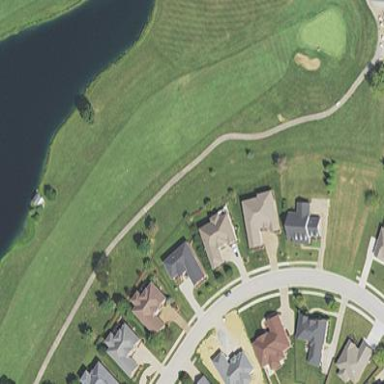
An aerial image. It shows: Golf fairway surrounded by grass.